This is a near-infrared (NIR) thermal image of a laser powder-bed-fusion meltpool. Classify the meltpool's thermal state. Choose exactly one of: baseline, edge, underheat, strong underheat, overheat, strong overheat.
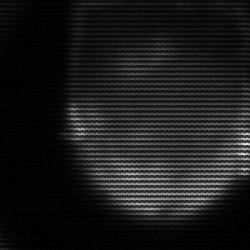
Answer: edge